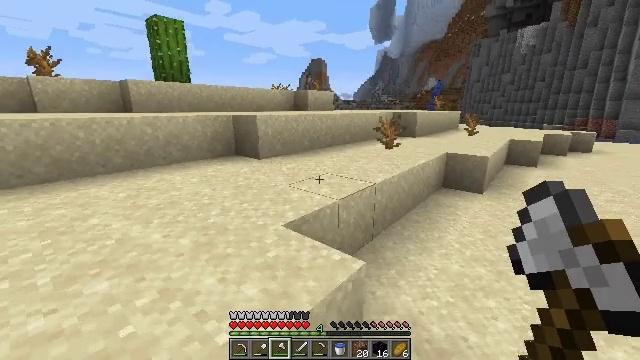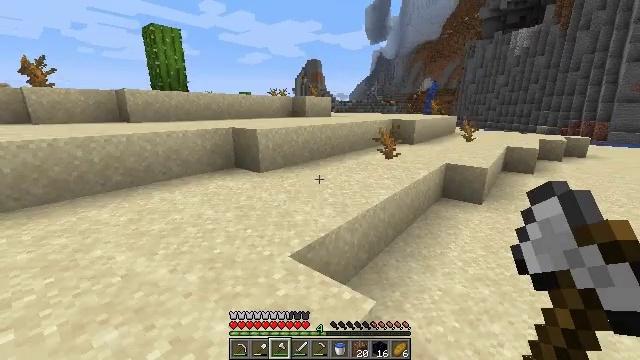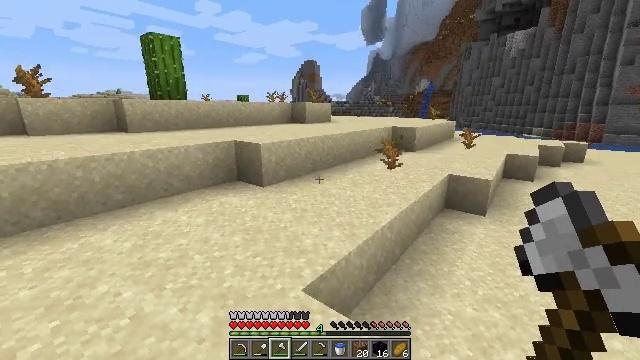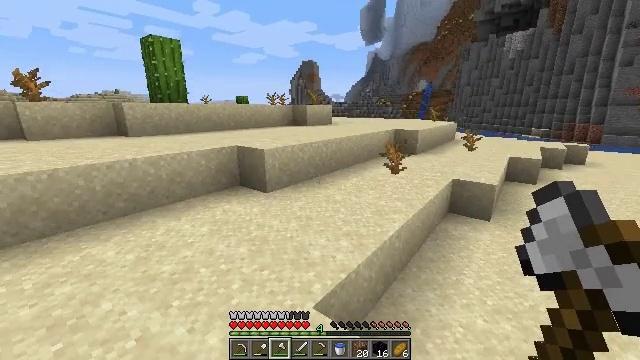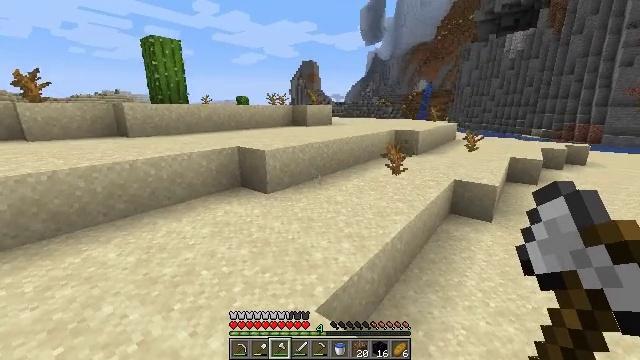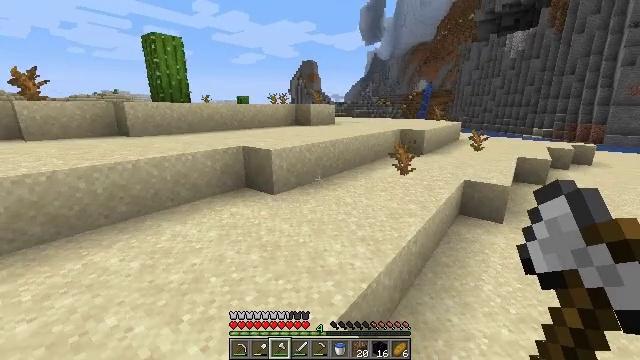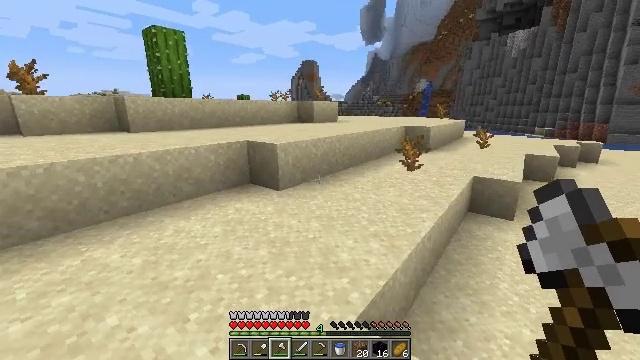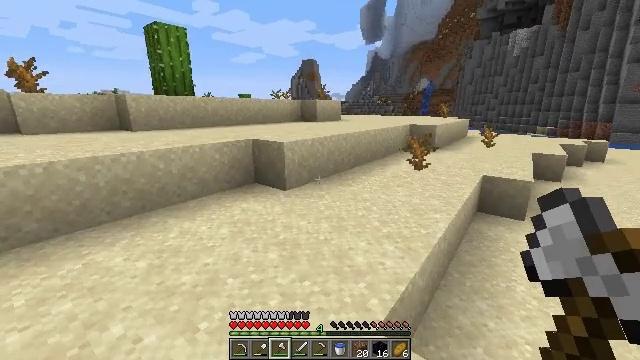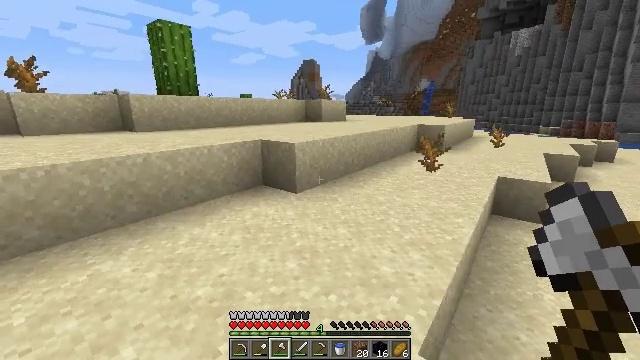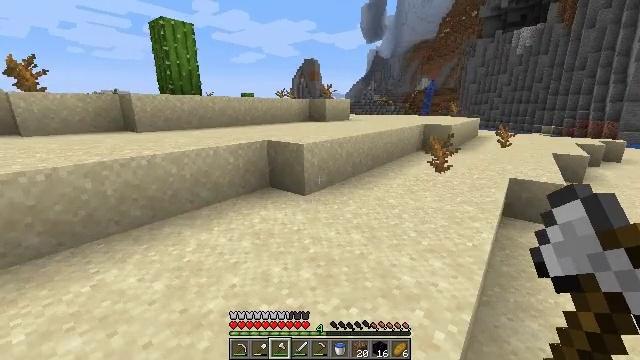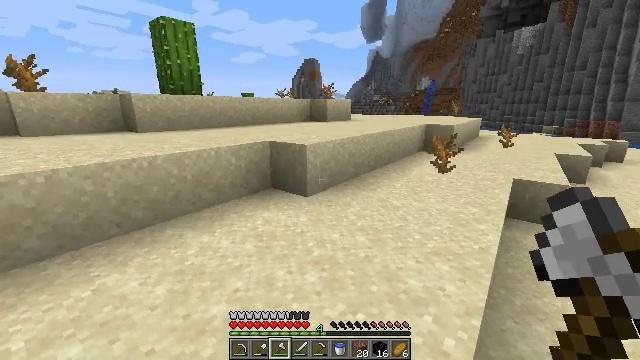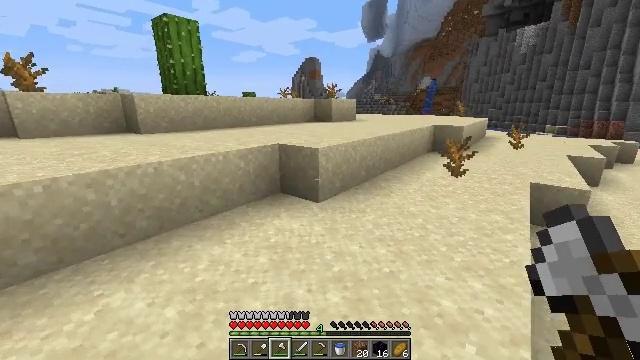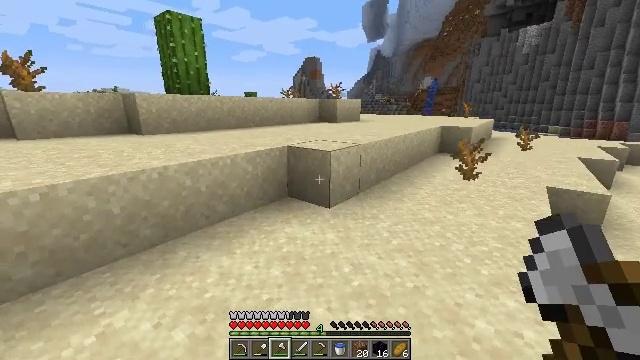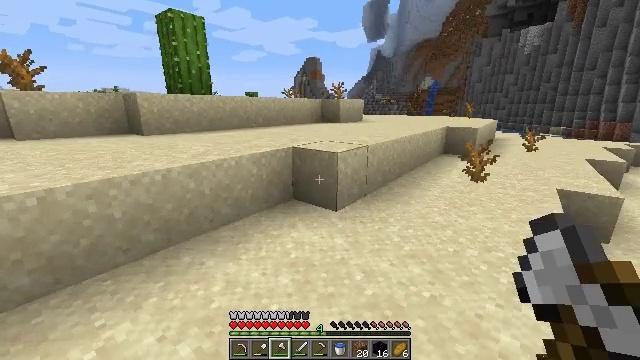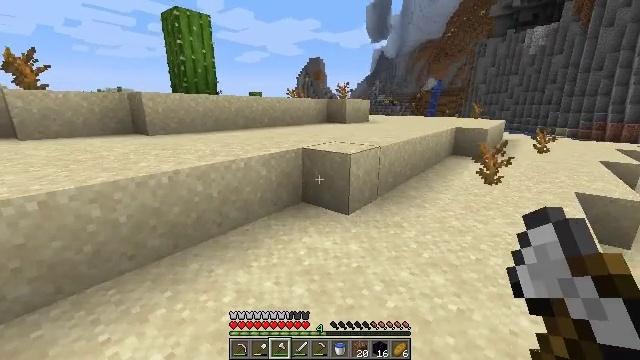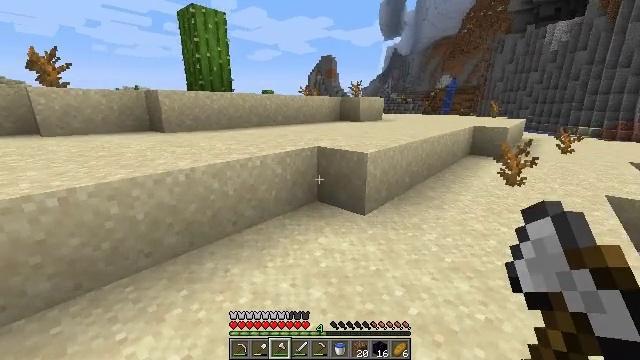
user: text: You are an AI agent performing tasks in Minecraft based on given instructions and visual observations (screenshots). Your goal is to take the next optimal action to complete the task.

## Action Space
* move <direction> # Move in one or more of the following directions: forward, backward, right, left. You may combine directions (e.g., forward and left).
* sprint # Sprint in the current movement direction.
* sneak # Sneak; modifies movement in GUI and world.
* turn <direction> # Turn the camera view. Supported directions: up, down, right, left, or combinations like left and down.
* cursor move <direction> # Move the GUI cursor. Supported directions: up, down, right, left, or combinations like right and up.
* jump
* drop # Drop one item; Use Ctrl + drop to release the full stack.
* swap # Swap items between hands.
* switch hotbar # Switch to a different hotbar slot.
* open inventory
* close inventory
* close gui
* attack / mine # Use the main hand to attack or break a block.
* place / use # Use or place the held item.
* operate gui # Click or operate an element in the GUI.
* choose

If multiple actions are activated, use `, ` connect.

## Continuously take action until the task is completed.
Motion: motion action
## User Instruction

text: Combat the rabbit.
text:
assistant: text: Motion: move forward and move left, jump
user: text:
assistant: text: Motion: move forward and move left, jump
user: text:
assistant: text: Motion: move forward and move left, jump
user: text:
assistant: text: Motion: move forward and move left
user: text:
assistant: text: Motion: move forward and move left
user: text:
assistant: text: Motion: move forward and move left
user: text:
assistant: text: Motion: move forward and move left
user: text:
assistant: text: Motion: move forward and move left
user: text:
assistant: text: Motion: move forward and move left
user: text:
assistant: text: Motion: move forward and move left
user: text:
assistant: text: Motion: move forward and move left
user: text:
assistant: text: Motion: move forward and move left
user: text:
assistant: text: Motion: move forward and move left
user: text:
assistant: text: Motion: move forward and move left
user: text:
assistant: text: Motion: move forward and move left, turn left
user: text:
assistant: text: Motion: move forward and move left, turn left
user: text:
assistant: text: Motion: move forward and move left, turn left
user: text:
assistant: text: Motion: move forward and move left, turn left
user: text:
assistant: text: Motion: move forward and move left
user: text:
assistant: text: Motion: move forward and move left, jump
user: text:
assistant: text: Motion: move forward and move left, jump
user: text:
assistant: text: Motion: move forward and move left, jump
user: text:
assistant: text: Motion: move forward and move left, jump
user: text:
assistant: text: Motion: move forward and move left, jump
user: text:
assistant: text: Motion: move forward and move left, jump
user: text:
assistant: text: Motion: move forward and move left, jump
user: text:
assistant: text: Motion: move forward and move left
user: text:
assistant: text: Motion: move forward and move left
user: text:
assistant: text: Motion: move forward and move left
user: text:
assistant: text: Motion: move forward and move left